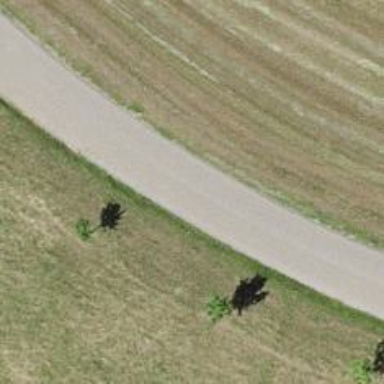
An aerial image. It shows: Paved tertiary road.